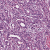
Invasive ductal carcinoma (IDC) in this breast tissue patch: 1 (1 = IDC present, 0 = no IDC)